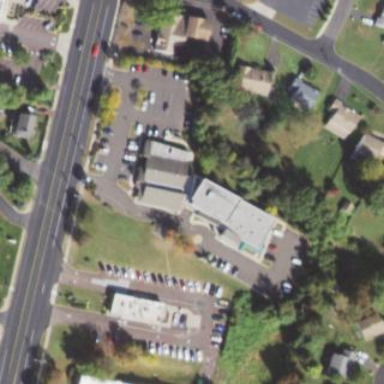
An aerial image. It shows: Building.